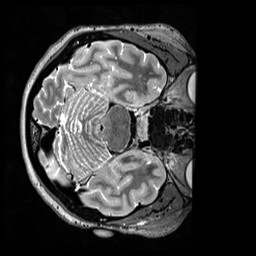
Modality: T2w
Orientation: axial
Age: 44
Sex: female
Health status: ill
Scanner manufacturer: siemens
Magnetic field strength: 3 T
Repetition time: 3.2 s
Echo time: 0.564 s